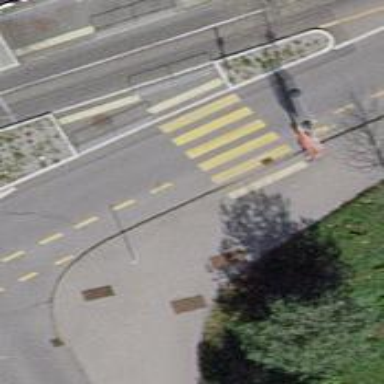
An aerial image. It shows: Crossing with traffic signals and zebra crossing island.